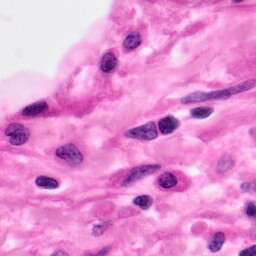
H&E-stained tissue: Pancreatic